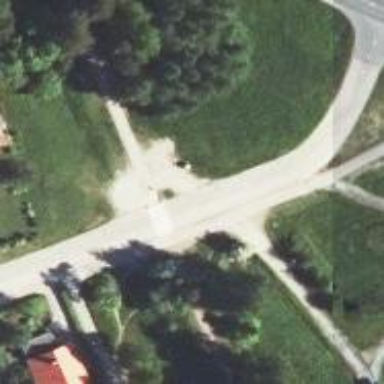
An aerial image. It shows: Uncontrolled zebra crossing on the road.